Aerial crown-view tile of a tropical tree (Barro Colorado Island, Panama), acquired 20250124:
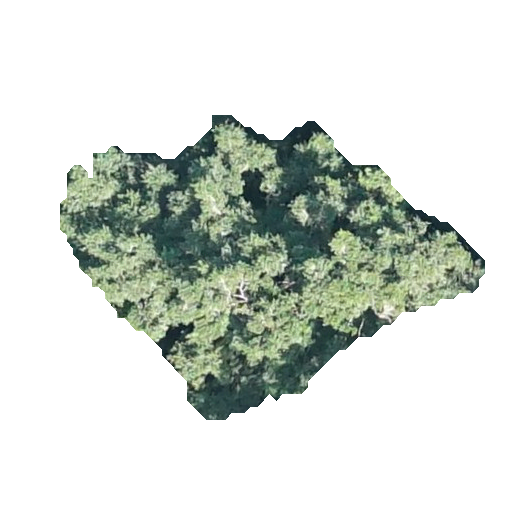
Species: Brosimum alicastrum
GBIF accepted scientific name: Brosimum alicastrum
Crown area: 112.15 m²